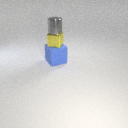
small gray metal cylinder above large blue rubber cube